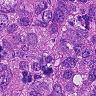
Metastatic tissue present: yes